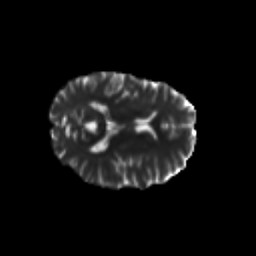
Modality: T2w
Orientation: axial
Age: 30
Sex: male
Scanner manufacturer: siemens
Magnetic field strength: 3 T
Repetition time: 8.8 s
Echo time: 0.085 s